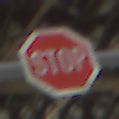
Verkehrszeichen: Stop
Umgebung: Outdoor, Urban
Tageszeit: Midday
Wetter: Clear
Licht: Natural
Jahreszeit: NotSpecified
Kontrast: LowContrast